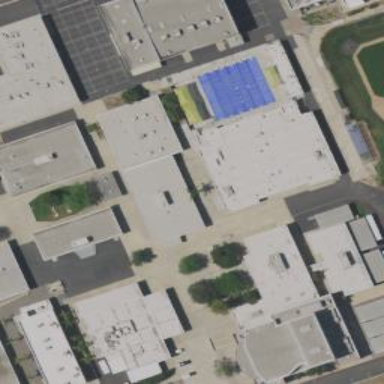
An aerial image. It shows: School building.